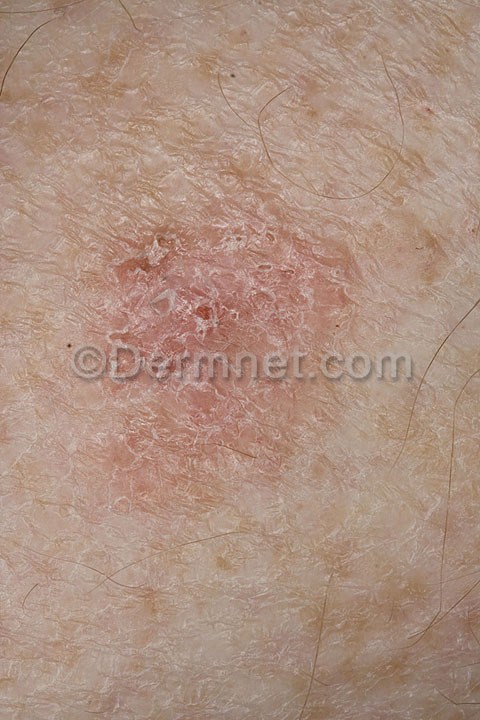
Disease: Seborrheic Keratoses and other Benign Tumors